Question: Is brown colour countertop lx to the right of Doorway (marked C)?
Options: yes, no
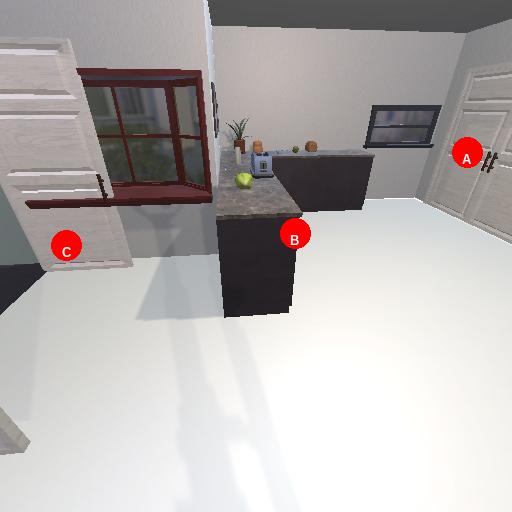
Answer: yes